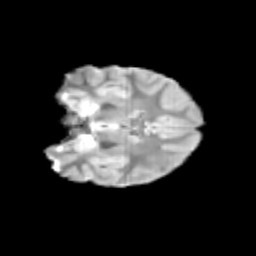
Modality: T2w
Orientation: coronal
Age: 11
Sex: female
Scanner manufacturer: siemens
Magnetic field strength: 3 T
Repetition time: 3.8 s
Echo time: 0.07 s